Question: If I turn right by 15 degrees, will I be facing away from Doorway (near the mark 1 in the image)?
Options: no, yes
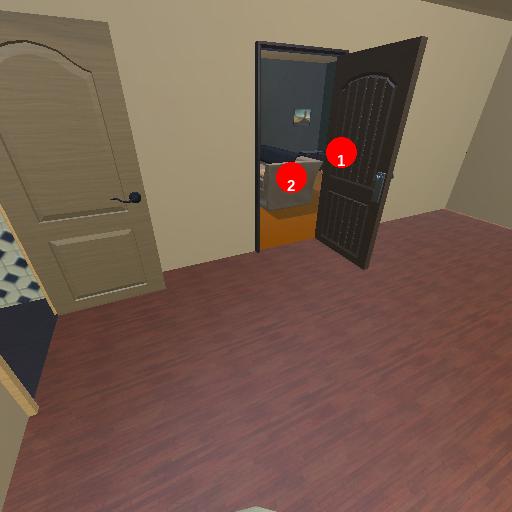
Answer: no